Question: I have quite a large HTML table (2000+ rows) and I'm noticing that the hovers I use seem really unresponsive (take about 1 second to trigger).
'''
#songs tbody tr:hover td { color: #1abc9c; }
'''
I need the table to be loaded with all elements in the DOM. They don't have to be visible per se, so lazy loading is an option but when a user scrolls quite a bit to the bottom he will still run into the problem.
Is there any way to optimize HTML (tables), and what are things I should look out for?
I decided to try it out in other browsers and Firefox doesn't seem to have any problem at all, and neither does IE10. So it's a problem I only have in Chrome.
'''
<tr data-playlist="/edm" data-filename="Chuckie - Together (Original Mix).mp3" class="song match">
<td>Together (Original Mix)</td>
<td>Chuckie</td>
</tr>
'''
Also note that it's not about the page load, it loads in under a second. The problem is the CSS '.song:hover' in Chrome.
So I decided to take a look into the Developer tools for debugging this problem. The Profiles tab didn't get me much further, but when I tried the Timeline events I found out the following happens when I hover over a row:

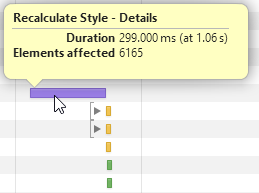
Answer: Sooooo, I tried using the different tabs in the Chrome Developer Tools and ran an Audit (if it's possible to say it that way). It stated that 98% of 'foundation.min.css' was unused, so I got rid of the include in my '<head>'.
And that did it! Since I wasn't really using anything from Foundation at all I simply removed it and the CSS hovers are now instant like they should be.